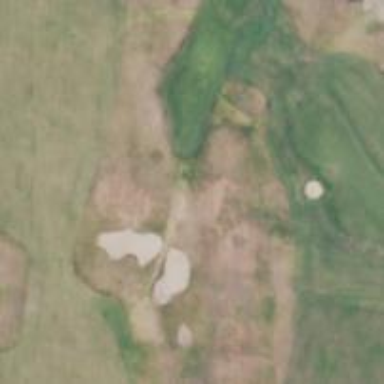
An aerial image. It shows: Path for both roads and golfers.